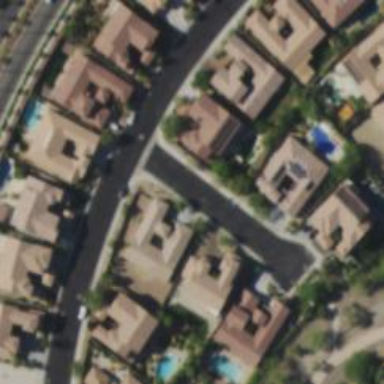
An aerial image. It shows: Residential road.